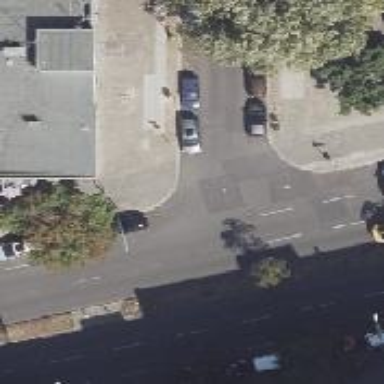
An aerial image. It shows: Residential road with parallel on-street parking lanes. The road has asphalt surface and separate sidewalk.